Aerial crown-view tile of a tropical tree (Barro Colorado Island, Panama), acquired 20240611:
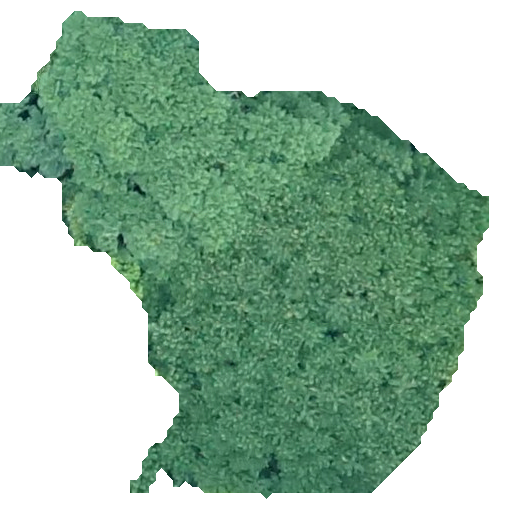
Species: Jacaranda copaia
GBIF accepted scientific name: Jacaranda copaia
Crown area: 226.742 m²